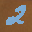
Label: 2